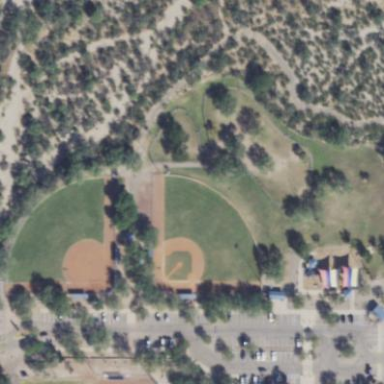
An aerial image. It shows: Baseball pitch for leisure land.